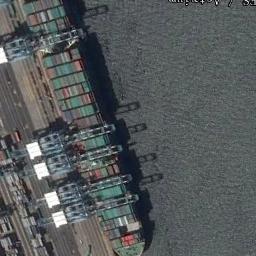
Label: ship